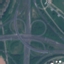
Land use / land cover class: Highway